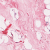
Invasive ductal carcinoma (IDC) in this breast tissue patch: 0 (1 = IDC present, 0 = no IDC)